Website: macys
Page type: gifting
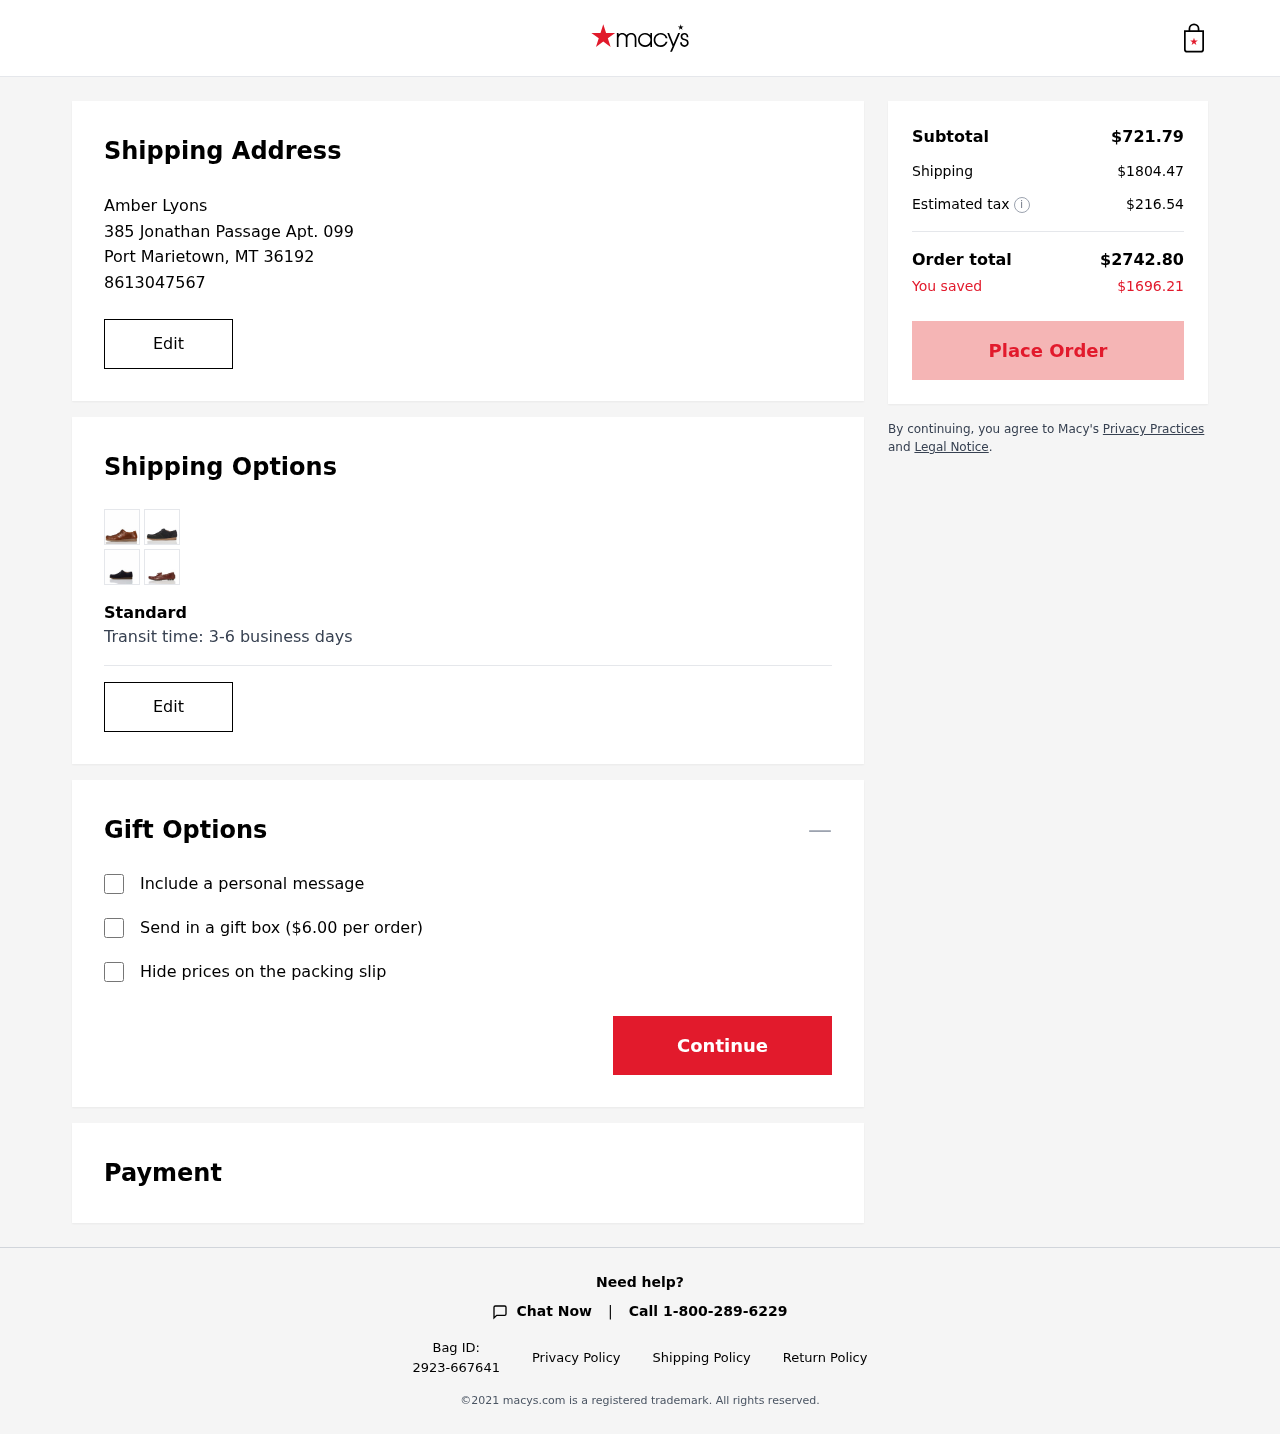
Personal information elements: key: PII_CITY
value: Port Marietown
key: PII_FULLNAME
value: Amber Lyons
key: PII_PHONE
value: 8613047567
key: PII_POSTCODE
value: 36192
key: PII_STATE_ABBR
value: MT
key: PII_STREET
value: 385 Jonathan Passage Apt. 099
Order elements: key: ORDER_SUBTOTAL
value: $721.79
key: ORDER_SHIPPING_COST
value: $1804.47
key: ORDER_TAX
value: $216.54
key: ORDER_TOTAL
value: $2742.80
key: ORDER_SAVINGS
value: $1696.21
Other elements: key: GIFT_BOX_PRICE
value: $6.00